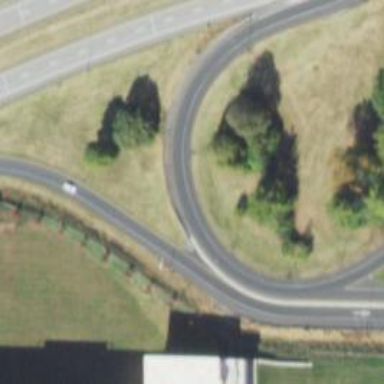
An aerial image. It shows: Motorway link.